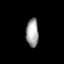
Tissue: prostate
Cell type: NK cells
Senescence score: 0.7001
Nuclear area (px): 343
Mean DAPI intensity: 163.07